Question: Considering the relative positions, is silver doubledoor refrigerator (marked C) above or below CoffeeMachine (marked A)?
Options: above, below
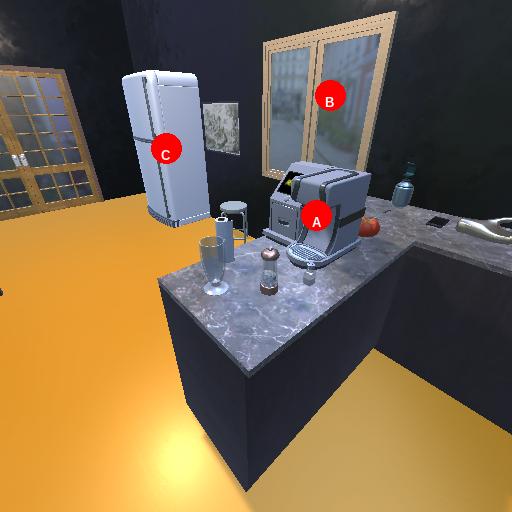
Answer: above